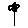
Label: flower